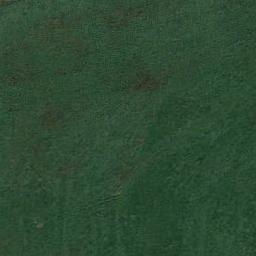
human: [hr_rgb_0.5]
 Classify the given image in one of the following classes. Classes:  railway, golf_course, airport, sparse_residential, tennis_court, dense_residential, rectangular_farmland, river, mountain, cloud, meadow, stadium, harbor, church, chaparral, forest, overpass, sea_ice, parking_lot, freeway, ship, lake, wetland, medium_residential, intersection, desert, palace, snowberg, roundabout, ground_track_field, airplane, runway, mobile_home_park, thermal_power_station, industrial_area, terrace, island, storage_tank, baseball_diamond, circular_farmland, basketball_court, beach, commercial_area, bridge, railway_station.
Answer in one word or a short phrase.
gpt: meadow